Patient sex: M
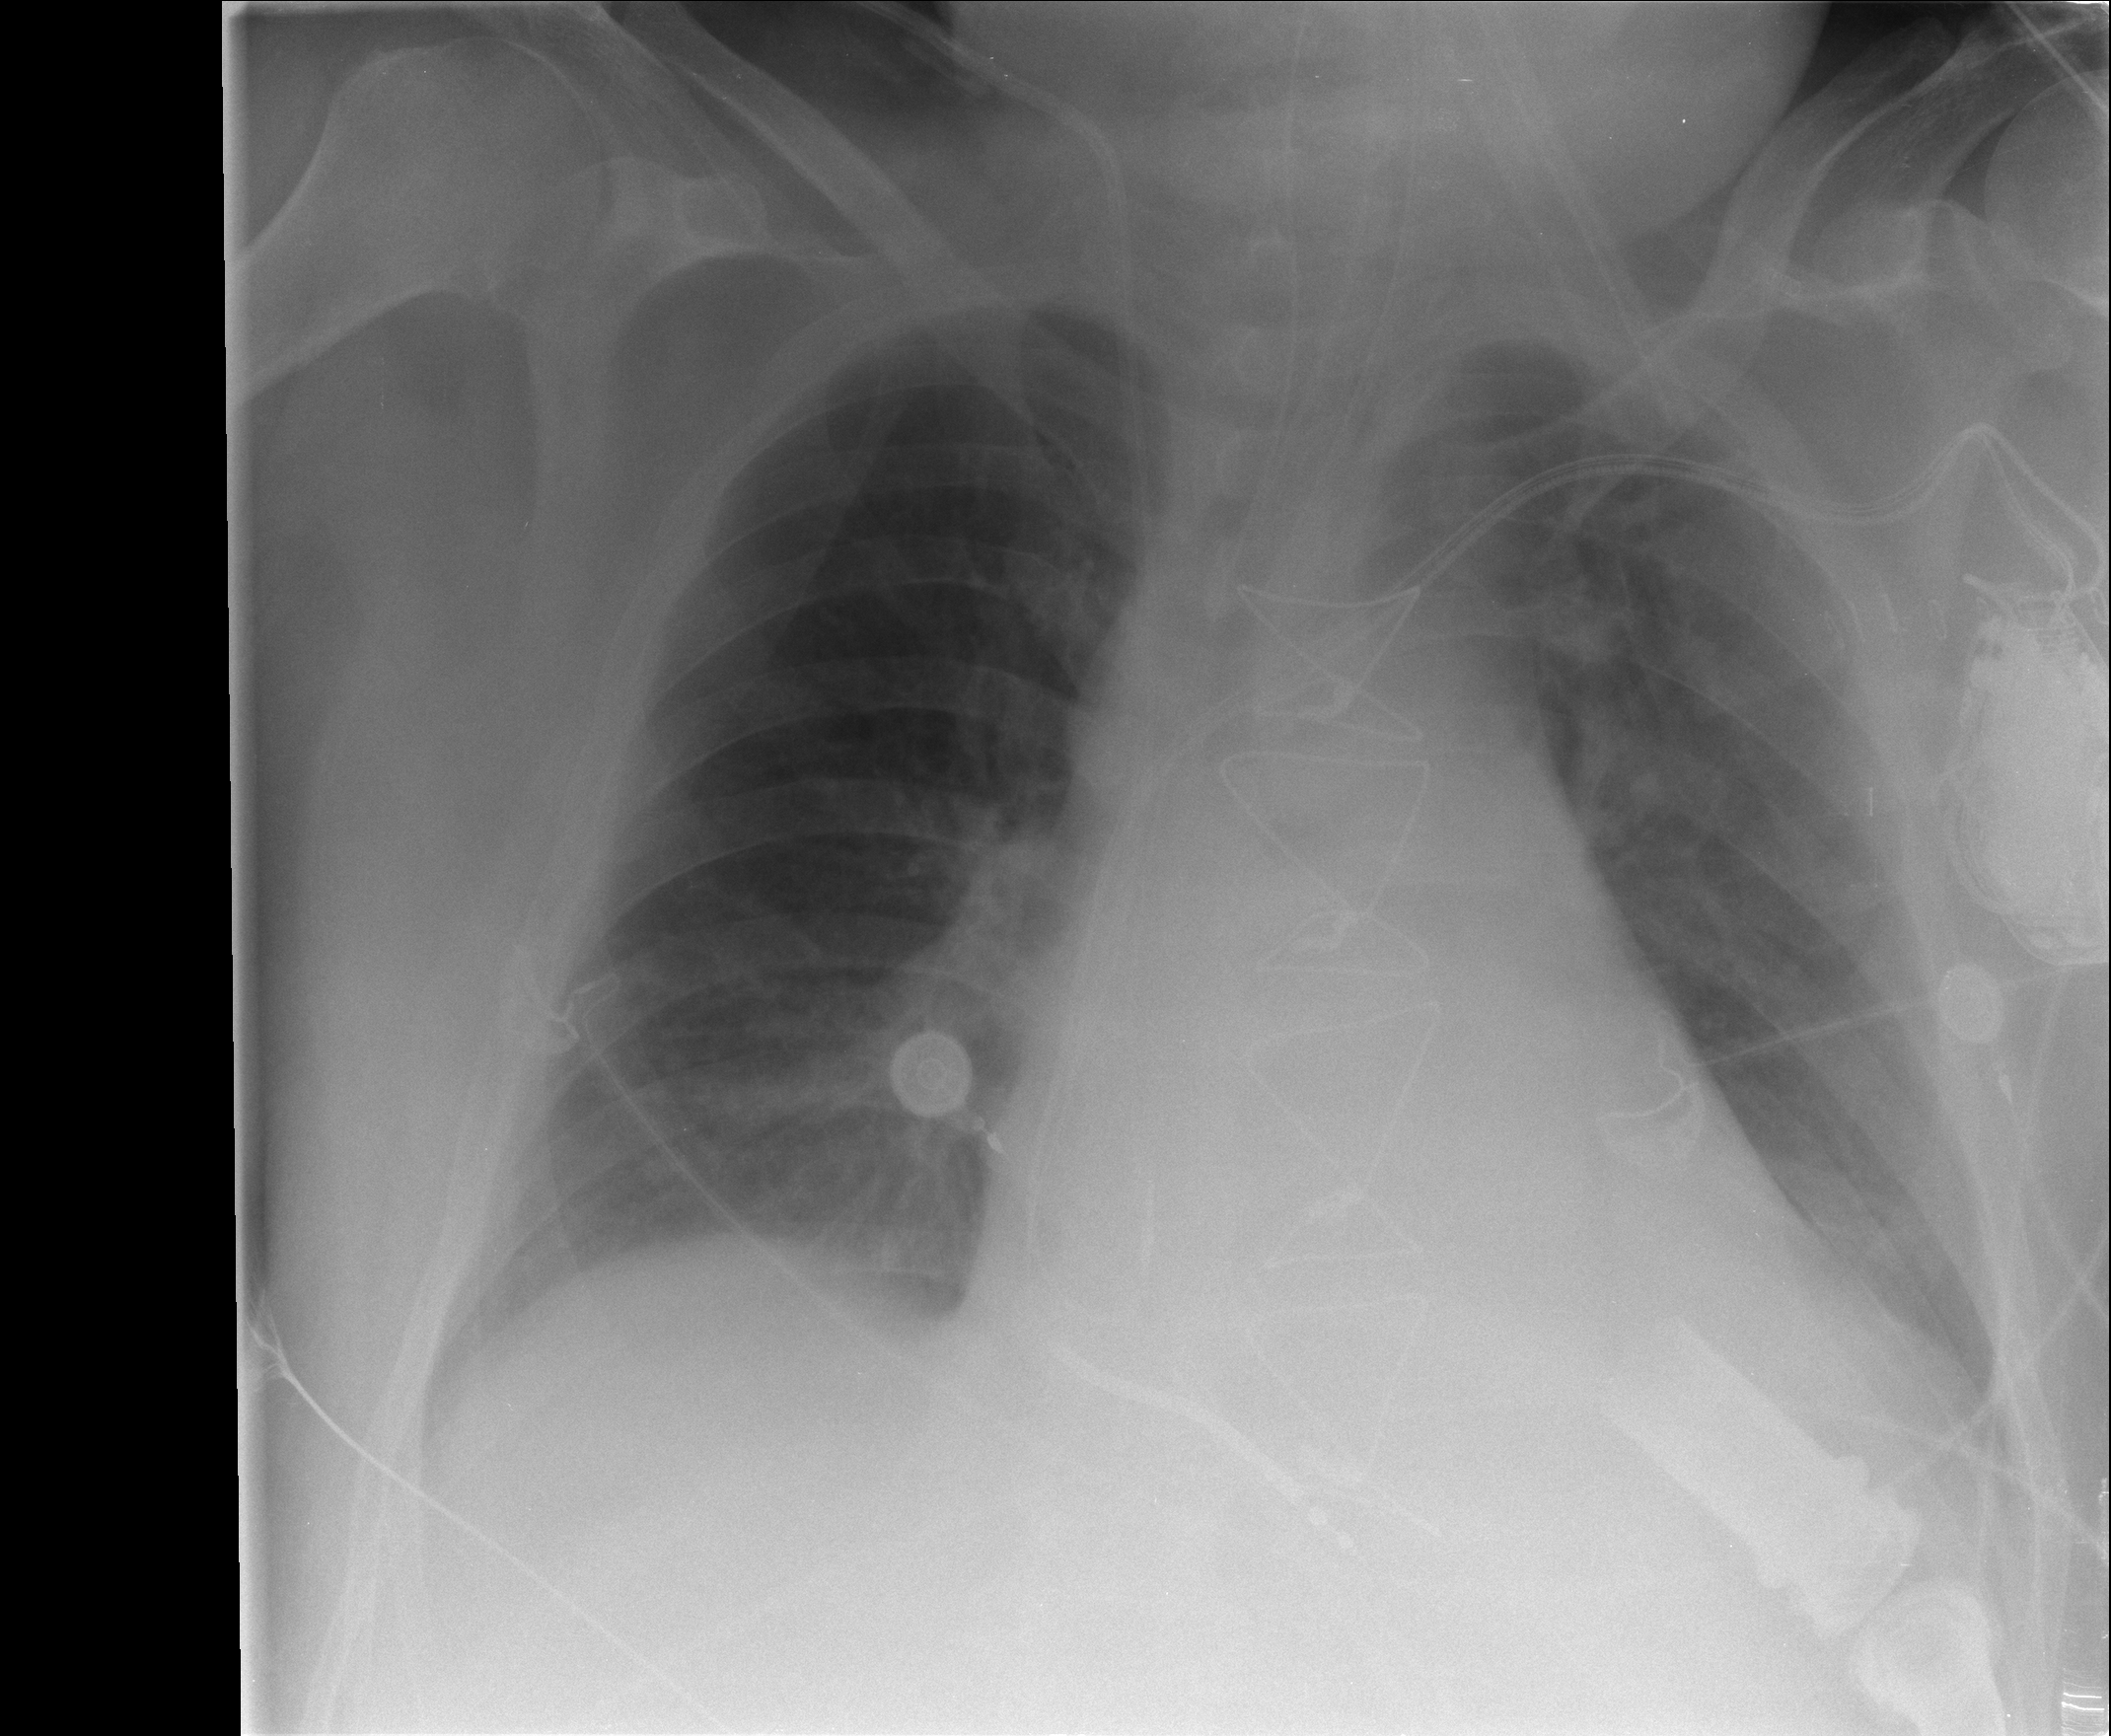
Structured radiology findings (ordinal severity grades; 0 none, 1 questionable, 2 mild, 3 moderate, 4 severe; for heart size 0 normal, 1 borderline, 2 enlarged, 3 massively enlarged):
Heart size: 1
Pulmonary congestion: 0
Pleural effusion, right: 0
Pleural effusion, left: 0
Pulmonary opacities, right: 0
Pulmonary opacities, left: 0
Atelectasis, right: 2
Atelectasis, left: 2